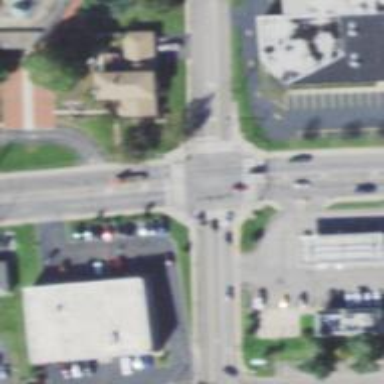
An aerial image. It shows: Crossing on footway.